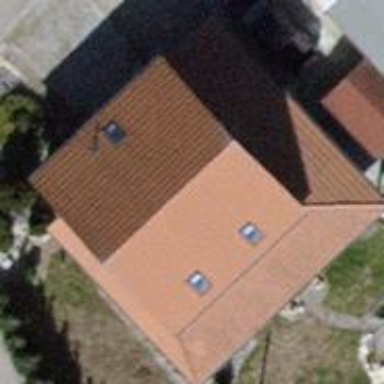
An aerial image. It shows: Gabled roofed house.